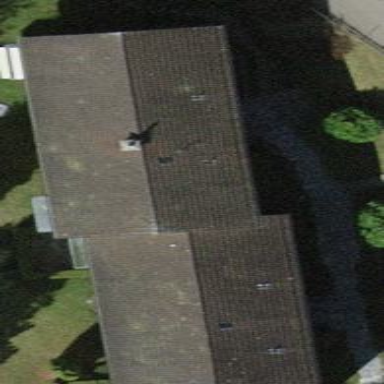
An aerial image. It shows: Gabled building.